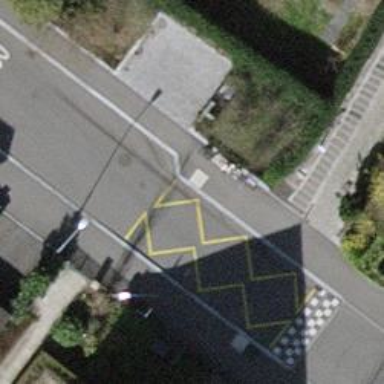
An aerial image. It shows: Bus stop with platform for public transport.